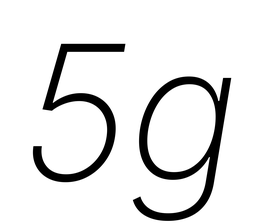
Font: Inter-Italic_ExtraLight_Italic